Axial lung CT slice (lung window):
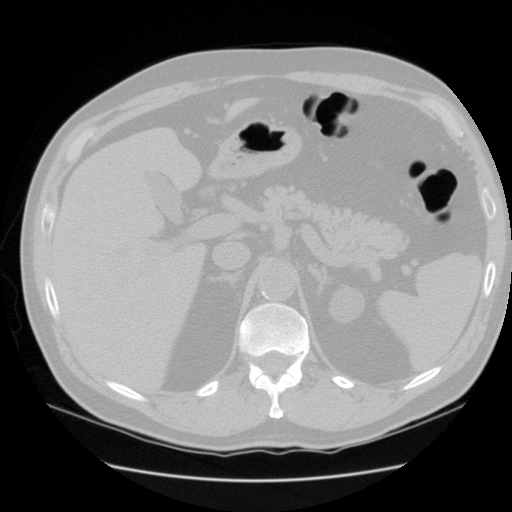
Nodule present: no